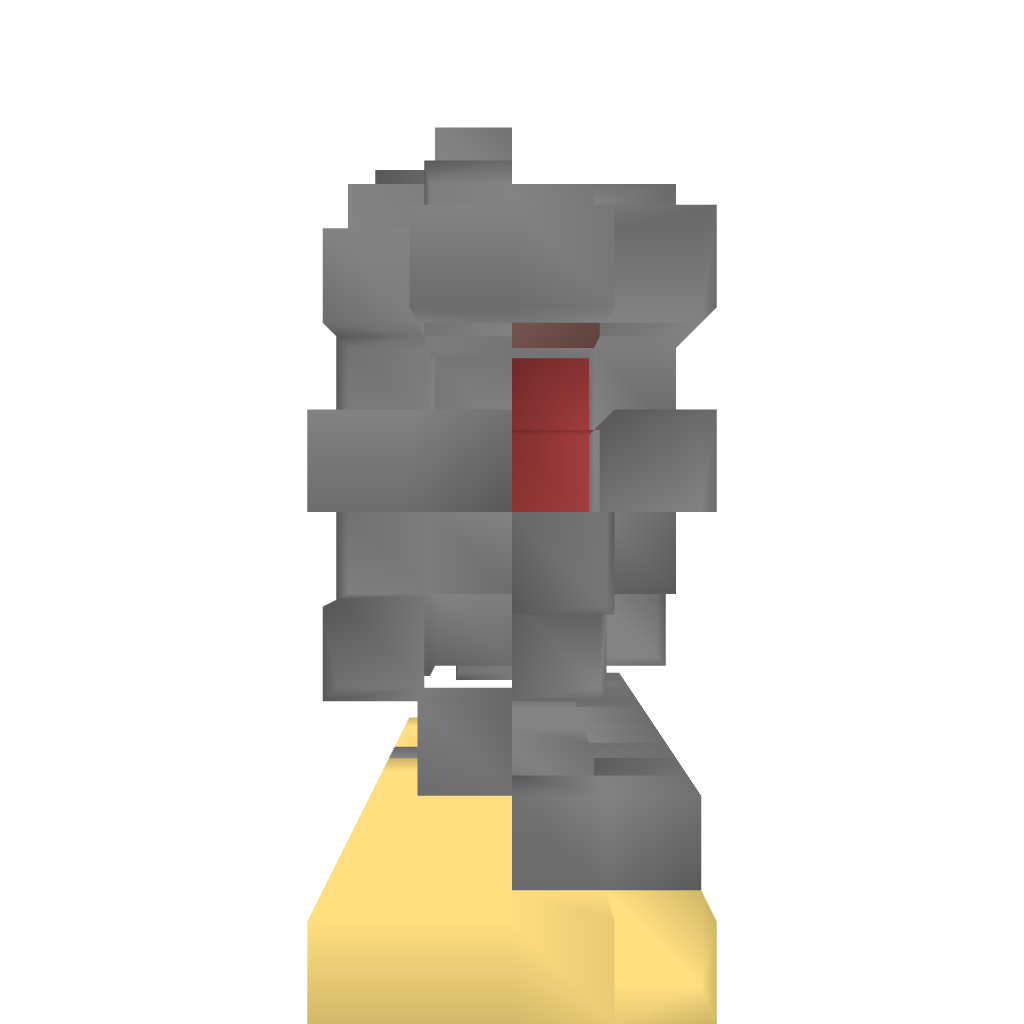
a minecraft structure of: FAST 4x4 Vault Door bad low quality